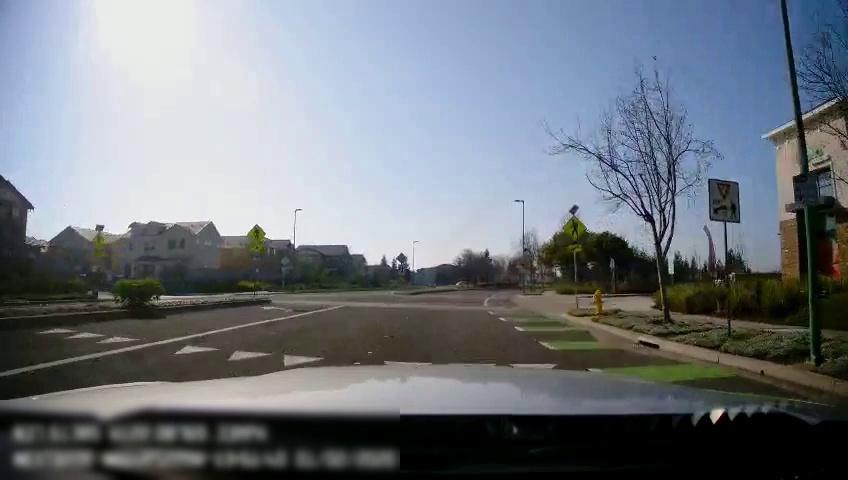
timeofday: Day
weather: Sunny
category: Drivable Space
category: Lanes | Alternate Lane
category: Lanes | Alternate Lane
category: Traffic | Signs
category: Traffic | Signs
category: Traffic | Signs
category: Traffic | Signs
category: Traffic | Signs
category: Traffic | Signs